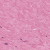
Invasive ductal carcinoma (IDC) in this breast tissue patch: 0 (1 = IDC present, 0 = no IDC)